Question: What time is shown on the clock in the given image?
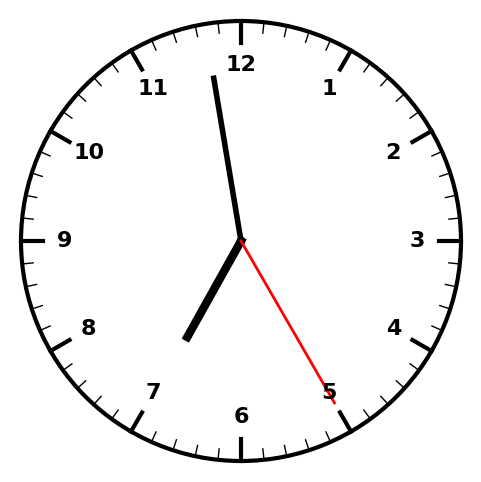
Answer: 06:58:25